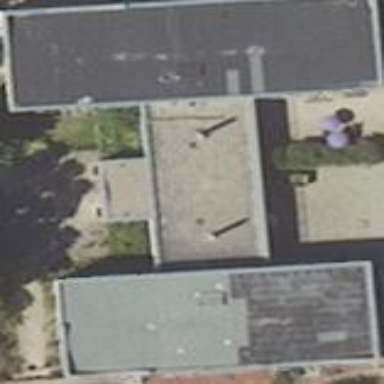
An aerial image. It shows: Kindergarten building.